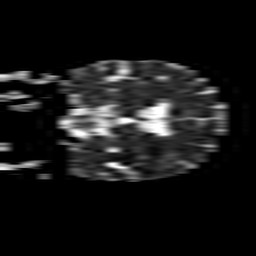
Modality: ADC
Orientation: coronal
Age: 59
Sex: female
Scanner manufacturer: philips
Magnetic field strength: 1.5 T
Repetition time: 3.403 s
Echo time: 0.06899 s